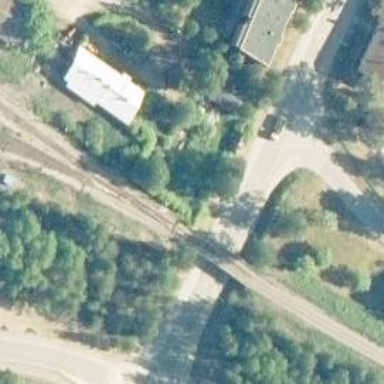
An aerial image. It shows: Continuous rail track.